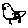
Label: bird